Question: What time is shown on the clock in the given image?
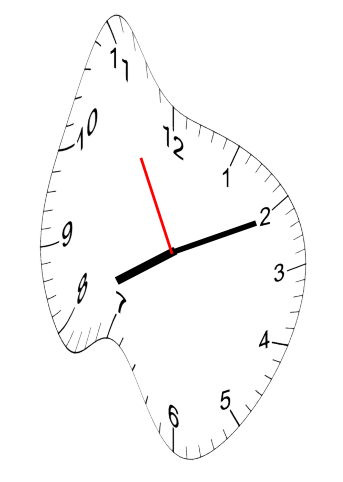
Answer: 08:10:55